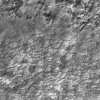
Atmospheric dust classification: not_dusty